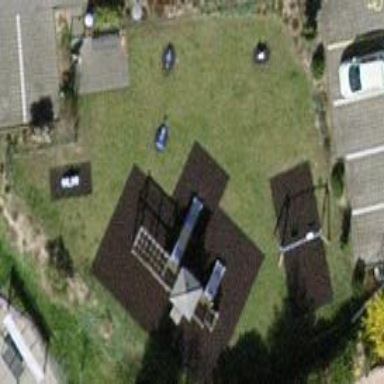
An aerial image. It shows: Playground area for leisure activities on the land.